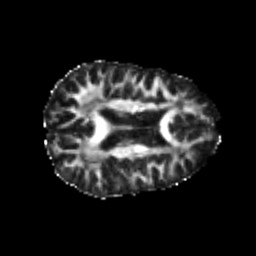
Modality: FA
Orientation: axial
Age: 22
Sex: female
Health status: healthy
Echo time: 0.074 s